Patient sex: M
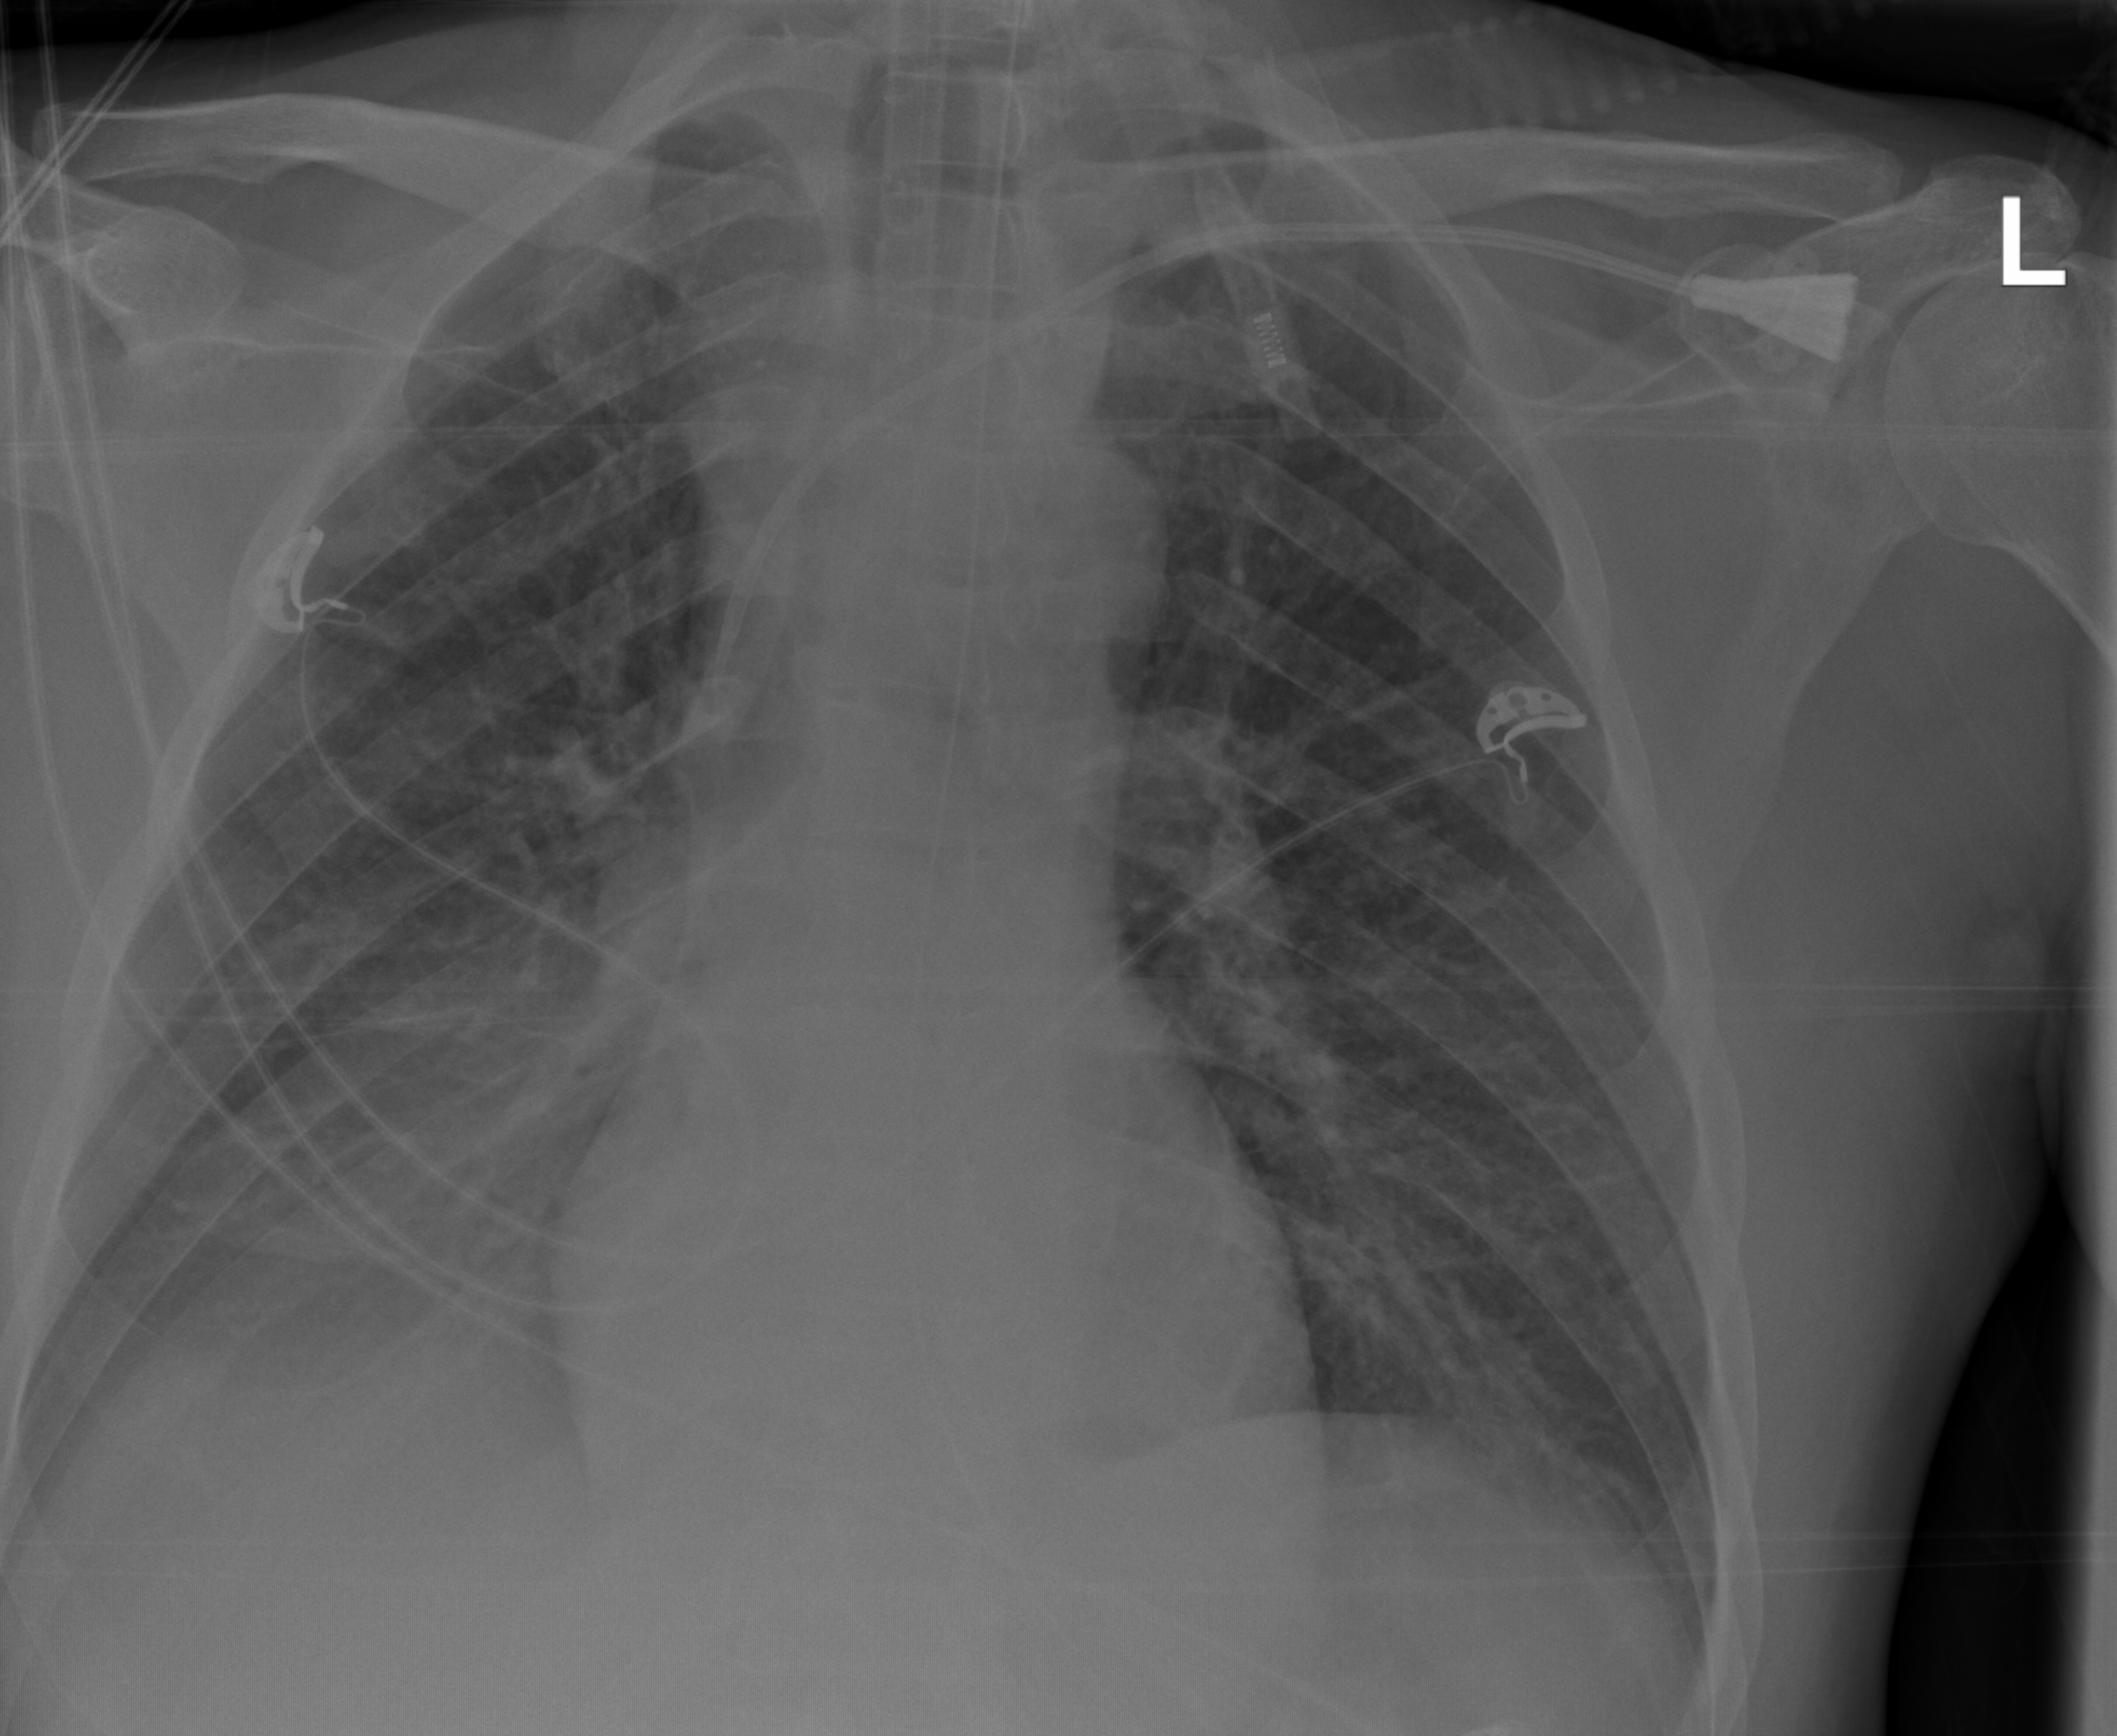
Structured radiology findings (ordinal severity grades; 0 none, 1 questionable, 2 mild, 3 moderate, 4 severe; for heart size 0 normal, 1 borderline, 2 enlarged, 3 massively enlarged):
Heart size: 0
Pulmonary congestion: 0
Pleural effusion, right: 2
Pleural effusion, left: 0
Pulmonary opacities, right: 0
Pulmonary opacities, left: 0
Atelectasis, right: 2
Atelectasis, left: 0